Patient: sex M, age 81
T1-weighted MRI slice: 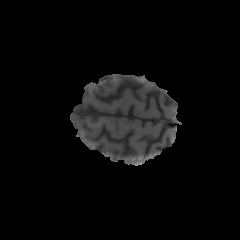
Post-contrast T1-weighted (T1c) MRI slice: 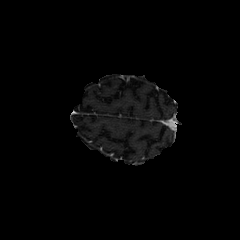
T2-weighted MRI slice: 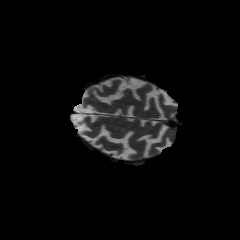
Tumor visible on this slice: no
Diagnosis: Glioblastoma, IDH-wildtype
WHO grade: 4